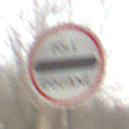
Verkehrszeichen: Zollstelle
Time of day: MorningAfternoon
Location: Outdoor (Nature)
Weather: PartlyCloudy
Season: Winter
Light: Natural